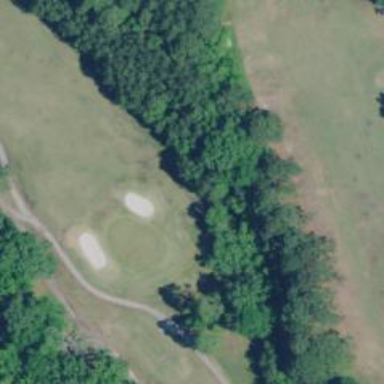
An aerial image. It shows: View of golf hole.